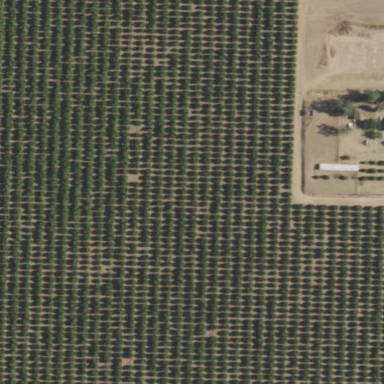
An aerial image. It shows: Orange orchard with rows of vibrant orange trees.